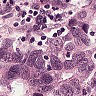
Metastatic tissue present: yes